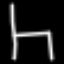
Label: chair